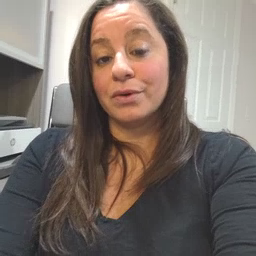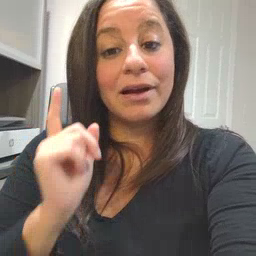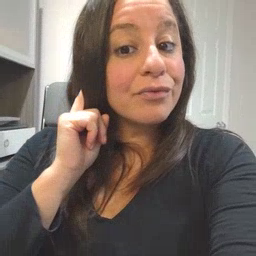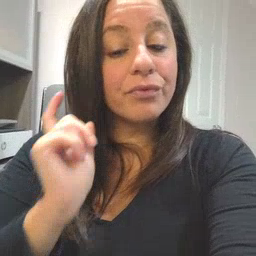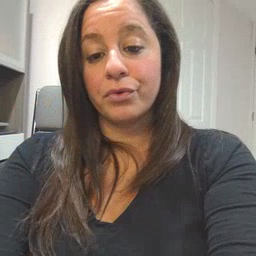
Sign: ear